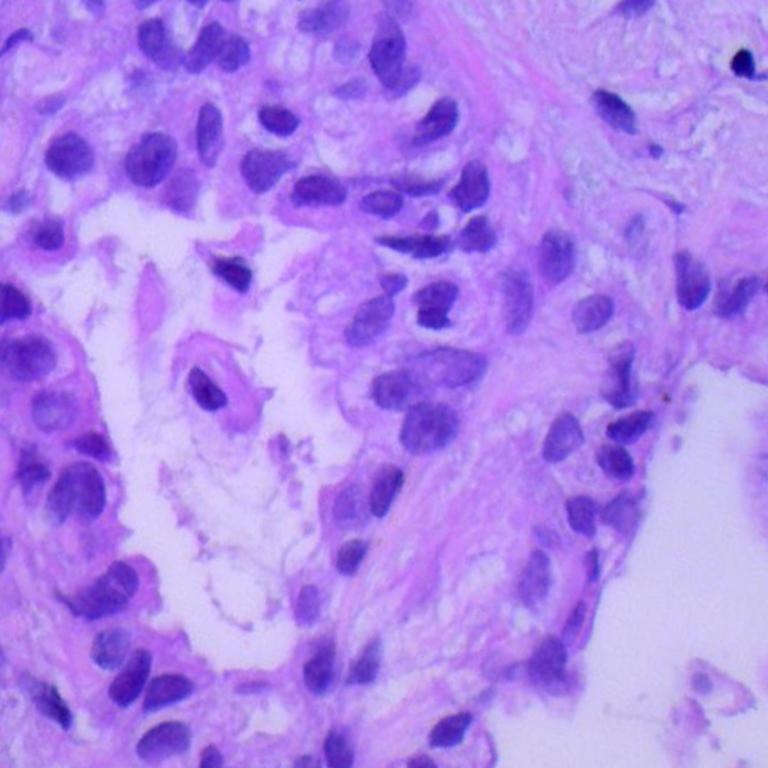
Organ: lung
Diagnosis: adenocarcinomas